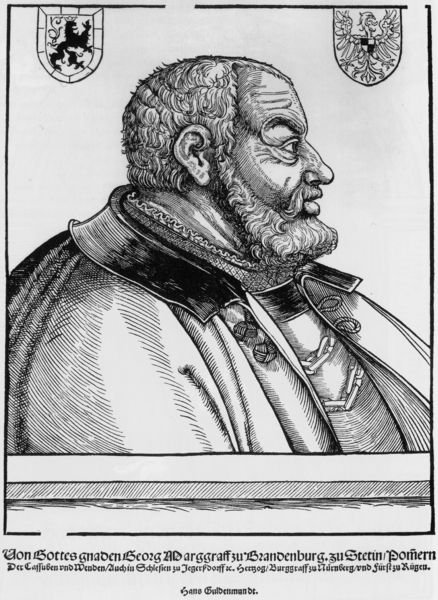
Titel: Bildnis von Georg dem Frommen, Markgraf von Brandenburg-Ansbach
Künstler: Erhard Schön
Institution: (Seriendruck)
Schlagwörter: adler, kopf, mann, schatten, umhang, vogel, weiß, grau, haar, mund, nase, ohr, profil, schwarz, skizze, stirn, zeichnung, blick, malerei, bart, hemd, jacke, schnurrbart, augen, falten, kragen, rahmen, samt, vollbart, bild, bildnis, hals, herr, portrait, porträt, auge, gewand, haare, mantel, adel, augenbrauen, knopf, krone, lippen, locken, renaissance, holzschnitt, schrift, zwei, kette, grafik, graphik, dick, inschrift, seitenansicht, deutsch, knöpfe, halskette, striche, druck, druckgraphik, hochdruck, schraffur, radierung, stich, kupfer, seite, text, ketten, herrscher, krause, rüstung, tinte, litographie, wappen, herzog, greif, beleibt, adliger, löwe, hans, kupferstich, bär, schraffierung, beschreibung, graf, georg, stifter, tiefdruck, reformation, schlaufen, heraldik, ösen, reichsadler, gottes, brandenburg, wappenschild, mase, mann bart, schafur, gäme, markgraf, marktgraf zu brandenburg, pommern, dick+, herzog magdgraf zu brandenburg, bnart, stettin, stitin, ömantel, wappn